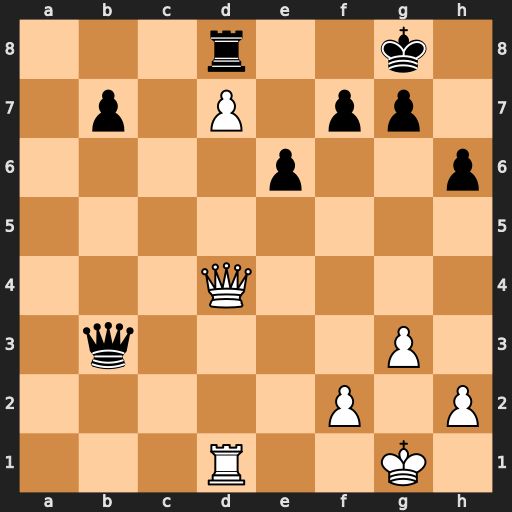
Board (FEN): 3r2k1/1p1P1pp1/4p2p/8/3Q4/1q4P1/5P1P/3R2K1
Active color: w
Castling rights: -
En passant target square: -
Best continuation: Rc1 Qa3 Rc8